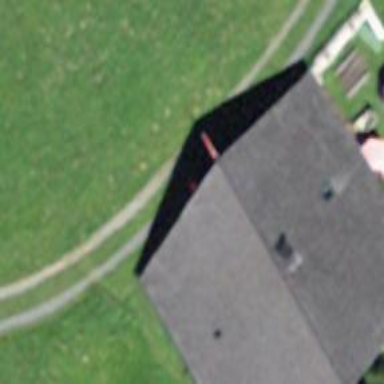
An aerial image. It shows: Building with gabled roof oriented across.